Interaction volume radius: 10 \u00c5
Interaction volume height: 20 \u00c5
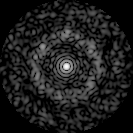
Disorder parameter: 0.7831